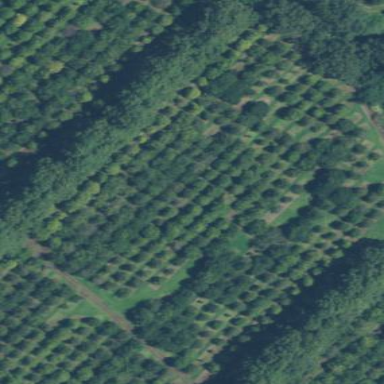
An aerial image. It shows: Orchard filled with macadamia trees.